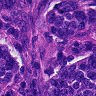
Metastatic tissue present: yes